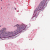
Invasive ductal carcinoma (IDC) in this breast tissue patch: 0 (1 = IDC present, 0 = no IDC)